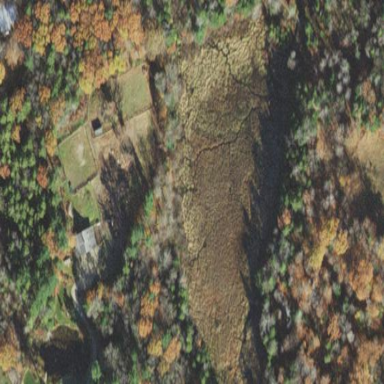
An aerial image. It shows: Marshy wetland area.